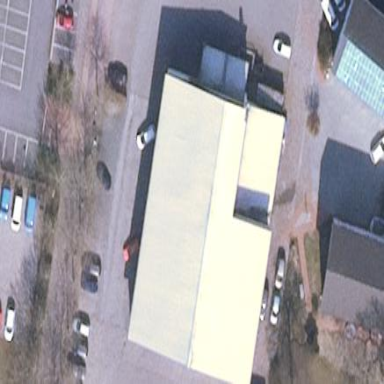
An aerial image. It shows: Commercial building.